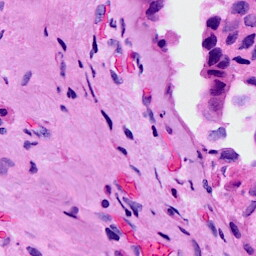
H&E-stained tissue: Breast